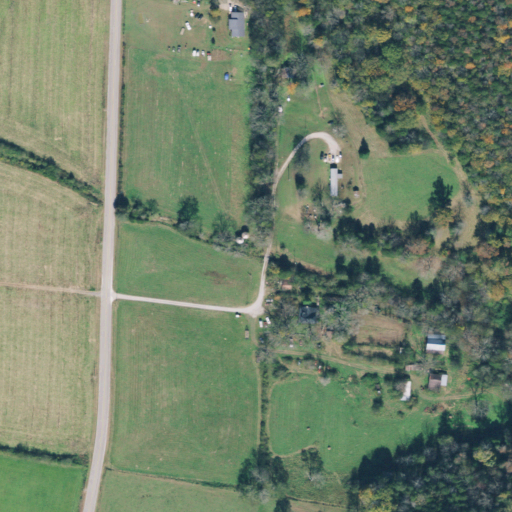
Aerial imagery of valley in Tennessee named Wilkson Hollow containing pasture, open development, deciduous forest, cultivated crops, mixed forest, low intensity development, and evergreen forest